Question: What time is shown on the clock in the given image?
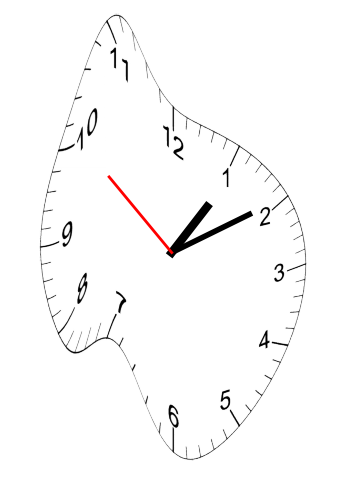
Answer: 01:09:51